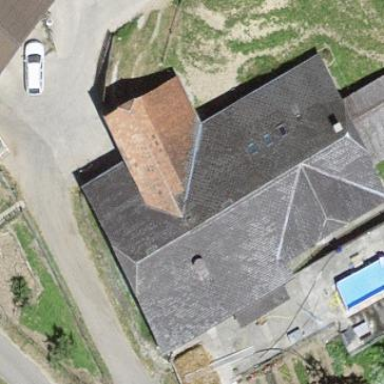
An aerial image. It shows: Farm building.